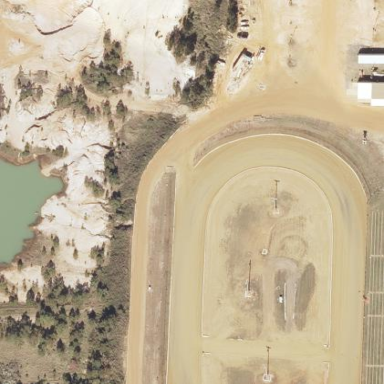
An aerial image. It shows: Motor sport raceway.